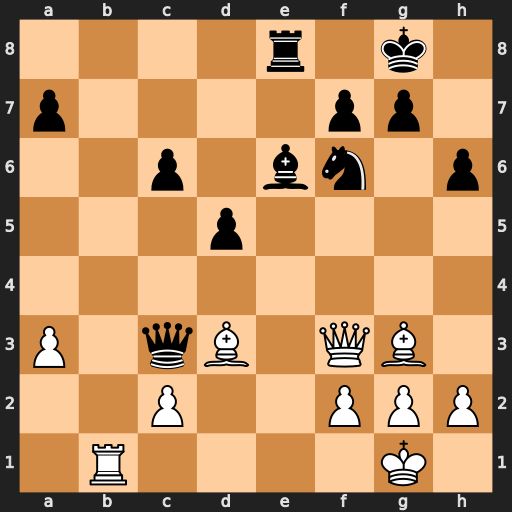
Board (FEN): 4r1k1/p4pp1/2p1bn1p/3p4/8/P1qB1QB1/2P2PPP/1R4K1
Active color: w
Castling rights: -
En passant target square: -
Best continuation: Bh7+ Kxh7 Qxc3